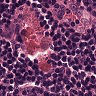
Metastatic tissue present: no